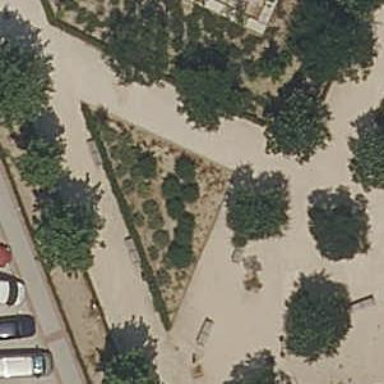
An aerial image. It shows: Garden area designated for leisure land.